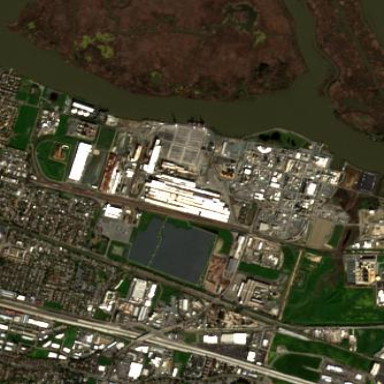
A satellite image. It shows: Industrial area.